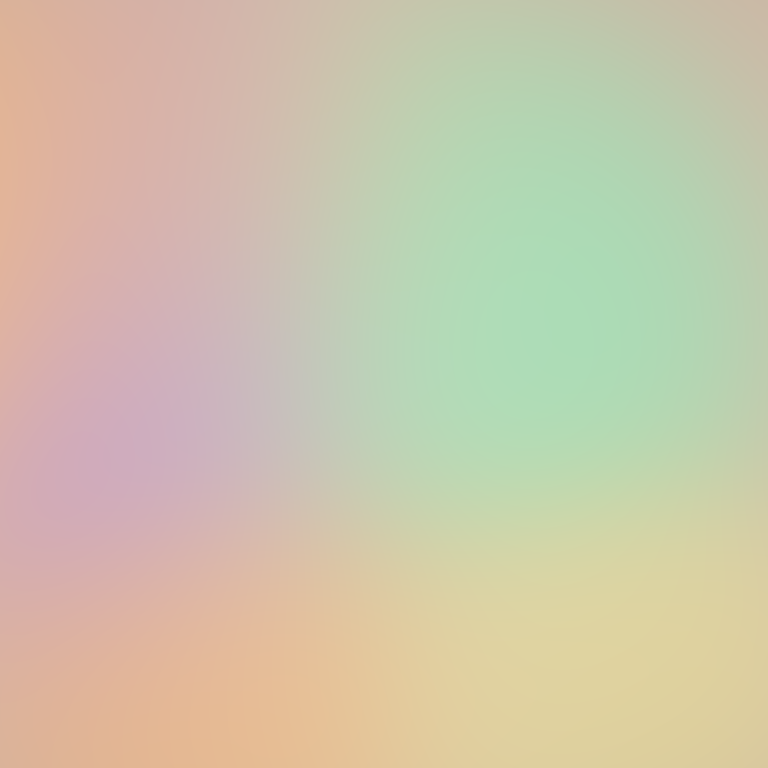
Abstract light effect, smooth gradient from soft peach to gentle mint, serene atmosphere, diffuse glow, no room, no furniture, no objects.